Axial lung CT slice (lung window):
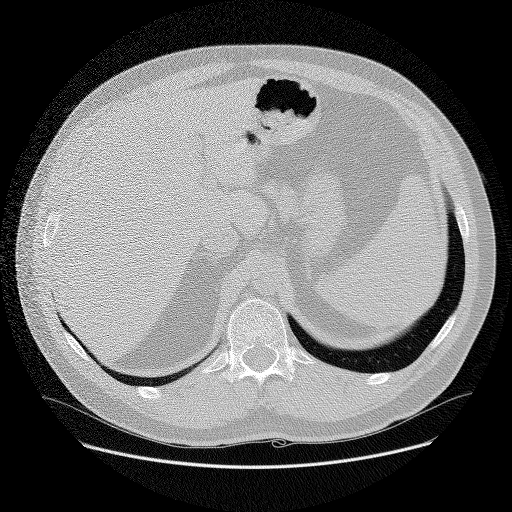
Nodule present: no